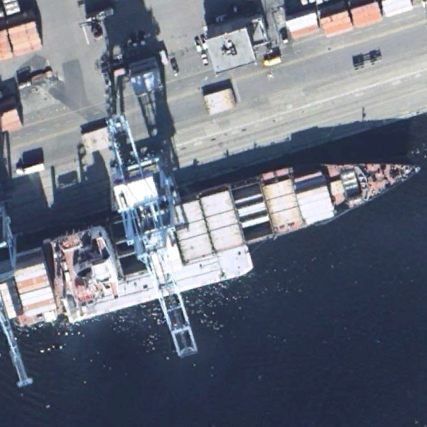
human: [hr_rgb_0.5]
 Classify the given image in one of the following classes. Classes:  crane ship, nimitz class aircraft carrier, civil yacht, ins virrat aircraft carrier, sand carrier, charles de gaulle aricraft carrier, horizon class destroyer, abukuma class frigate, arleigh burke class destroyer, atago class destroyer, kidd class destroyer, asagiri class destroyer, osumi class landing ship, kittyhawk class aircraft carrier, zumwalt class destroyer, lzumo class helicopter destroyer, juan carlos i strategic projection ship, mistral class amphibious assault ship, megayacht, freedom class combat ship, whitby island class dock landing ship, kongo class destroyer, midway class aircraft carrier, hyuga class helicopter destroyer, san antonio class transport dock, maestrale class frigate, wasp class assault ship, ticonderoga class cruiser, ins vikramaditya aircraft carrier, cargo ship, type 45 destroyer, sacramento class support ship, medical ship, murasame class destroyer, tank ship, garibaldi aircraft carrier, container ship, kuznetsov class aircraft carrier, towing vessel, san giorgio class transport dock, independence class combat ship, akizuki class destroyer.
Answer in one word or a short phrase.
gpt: Container ship